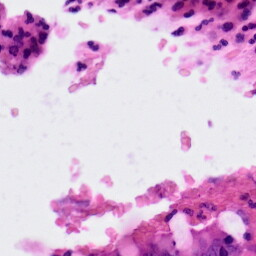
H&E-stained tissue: Colon